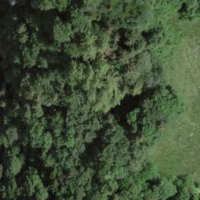
EUNIS habitat code: 41
Species observed at this site:
Veronica chamaedrys
Narcissus poeticus
Fraxinus excelsior